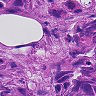
Metastatic tissue present: yes